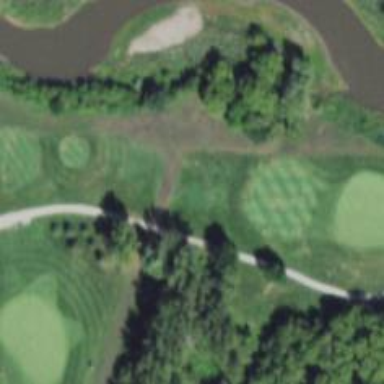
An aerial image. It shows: View of golf hole.